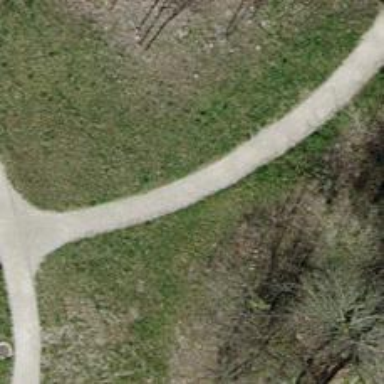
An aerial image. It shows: Footway with fine gravel surface.